Current action and preconditions to check: trajectory_clear

Your task: For each precondition in the list above, predict whether it will hold at this action.

Consider the current scene as observed from the mobile robot's camera, and analyze the predicted future states of all dynamic agents (e.g., people, animals, vehicles, or any moving entities) within the NEXT SECOND.

IMPORTANT: Only answer "very likely" if you are absolutely certain—based on strong, clear evidence—that a dynamic agent will violate the precondition in the predicted future state. Do NOT answer "very likely" for unlikely, ambiguous, or low-probability risks.

Ask yourself for each precondition: Is there a high probability, with clear and convincing evidence, that the predicted future states of any dynamic agent will interfere with the predicted future state of the currently executing action within the NEXT SECOND, causing that precondition to fail?

Assess the risk level based on these predictions. Use "likely" or "very likely" if motions create a clear risk of interference.

Use "neutral" or "improbable" if agents are nearby but their predicted paths are clearly diverging or non-conflicting.

Failure Risk Categories: "very improbable", "improbable", "neutral", "likely", "very likely"

Answer Format: Output ONLY the probability_of_failure value from these categories: "very improbable", "improbable", "neutral", "likely", "very likely"

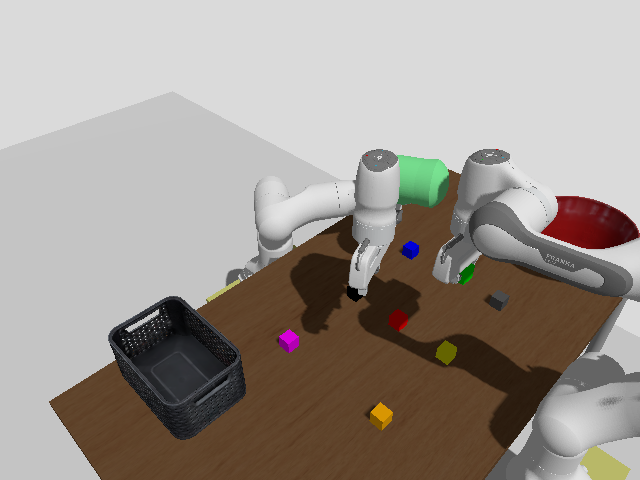

Answer: neutral